Question: The picture shows the balloon popping problem. You need to pop all the balloons in a certain order. The reward for a popped balloon is the product of itself and the values on the left and right balloons. If there is no balloon on the left or right, multiply the value of the balloon on the left or right by 1. You need only find the total maximum reward. Give me the number.
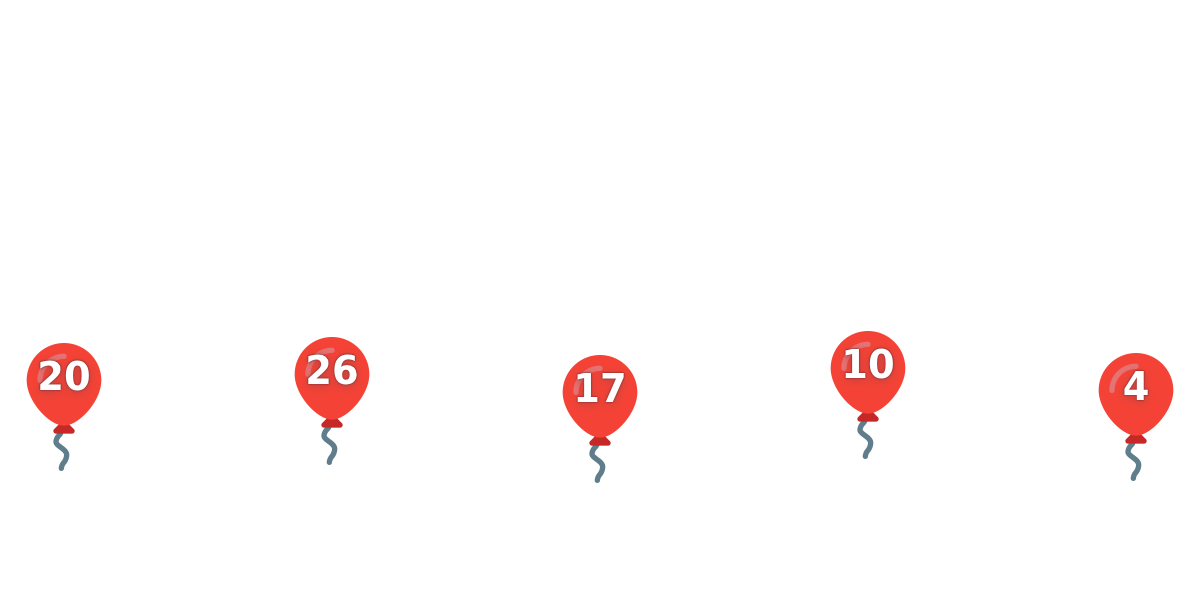
Answer: 13140